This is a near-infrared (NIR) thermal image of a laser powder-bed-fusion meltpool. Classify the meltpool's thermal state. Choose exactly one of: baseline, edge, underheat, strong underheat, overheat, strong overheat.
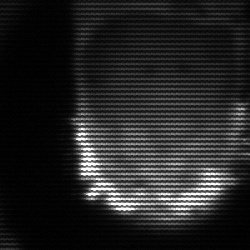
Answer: baseline